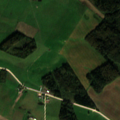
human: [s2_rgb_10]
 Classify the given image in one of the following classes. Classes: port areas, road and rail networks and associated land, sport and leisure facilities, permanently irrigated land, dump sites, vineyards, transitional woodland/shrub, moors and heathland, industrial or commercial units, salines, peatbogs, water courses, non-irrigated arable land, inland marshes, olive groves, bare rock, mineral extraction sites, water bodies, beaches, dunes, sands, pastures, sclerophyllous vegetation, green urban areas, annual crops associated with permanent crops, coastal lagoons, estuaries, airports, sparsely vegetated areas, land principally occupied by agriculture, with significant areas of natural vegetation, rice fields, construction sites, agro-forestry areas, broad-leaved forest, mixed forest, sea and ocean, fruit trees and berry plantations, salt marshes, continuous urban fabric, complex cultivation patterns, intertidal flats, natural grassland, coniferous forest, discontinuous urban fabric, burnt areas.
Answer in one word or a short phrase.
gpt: non-irrigated arable land, pastures, complex cultivation patterns, coniferous forest